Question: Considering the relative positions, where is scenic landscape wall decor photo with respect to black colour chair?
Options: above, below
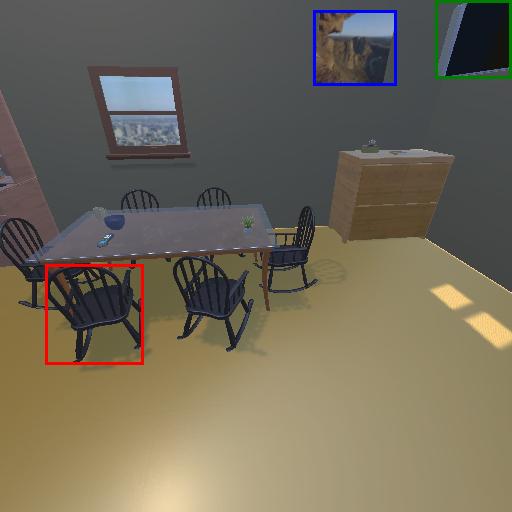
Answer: above